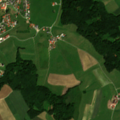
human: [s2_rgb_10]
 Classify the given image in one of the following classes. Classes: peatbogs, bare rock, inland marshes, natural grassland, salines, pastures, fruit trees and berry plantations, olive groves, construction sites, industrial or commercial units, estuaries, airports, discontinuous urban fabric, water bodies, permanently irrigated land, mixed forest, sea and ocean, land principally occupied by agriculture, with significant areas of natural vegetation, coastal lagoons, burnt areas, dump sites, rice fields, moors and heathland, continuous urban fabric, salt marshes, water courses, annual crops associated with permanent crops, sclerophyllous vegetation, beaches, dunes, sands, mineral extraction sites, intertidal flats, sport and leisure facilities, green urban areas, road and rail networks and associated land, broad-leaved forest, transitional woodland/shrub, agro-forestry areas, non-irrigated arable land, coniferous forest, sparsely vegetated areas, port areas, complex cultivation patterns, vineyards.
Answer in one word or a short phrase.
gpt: discontinuous urban fabric, pastures, complex cultivation patterns, mixed forest